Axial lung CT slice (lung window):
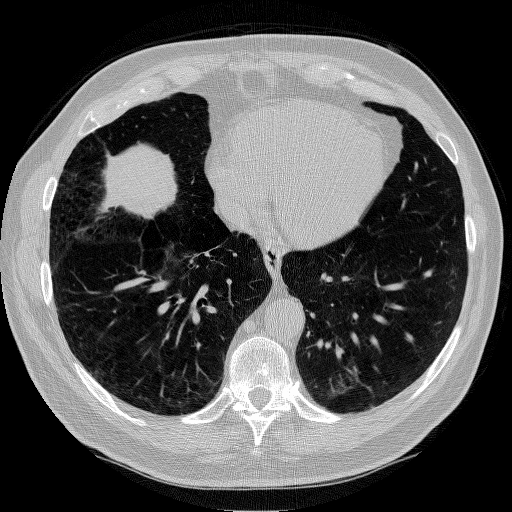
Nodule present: no